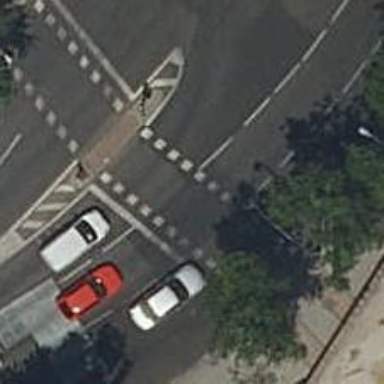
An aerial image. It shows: Footway with traffic signals at crossing.